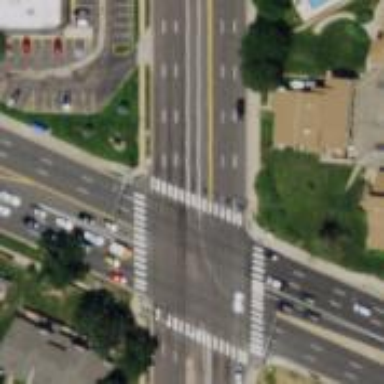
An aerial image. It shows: Crossing on the road.